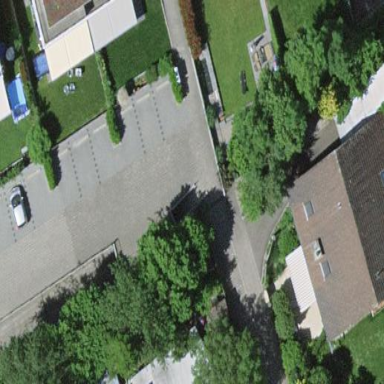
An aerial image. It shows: Parking area with surface.